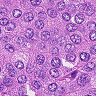
Metastatic tissue present: yes